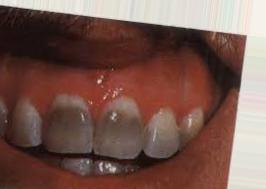
Condition: Tooth Discoloration